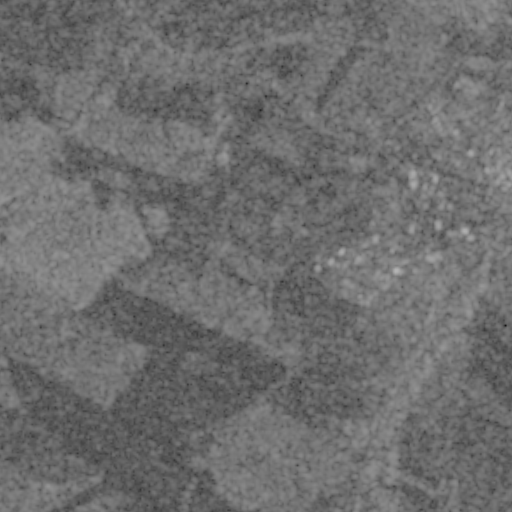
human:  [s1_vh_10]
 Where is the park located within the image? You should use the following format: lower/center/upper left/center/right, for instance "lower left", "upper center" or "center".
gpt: The park is located in the upper right of the image.
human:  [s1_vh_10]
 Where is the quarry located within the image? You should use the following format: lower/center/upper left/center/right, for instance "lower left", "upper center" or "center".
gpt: The quarry is located in the upper left of the image.
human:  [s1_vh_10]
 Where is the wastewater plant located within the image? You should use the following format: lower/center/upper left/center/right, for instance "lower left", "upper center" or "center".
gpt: The wastewater plant is located in the upper right of the image.
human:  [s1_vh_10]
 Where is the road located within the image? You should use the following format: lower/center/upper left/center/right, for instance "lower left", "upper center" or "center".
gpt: There is no road in the image.

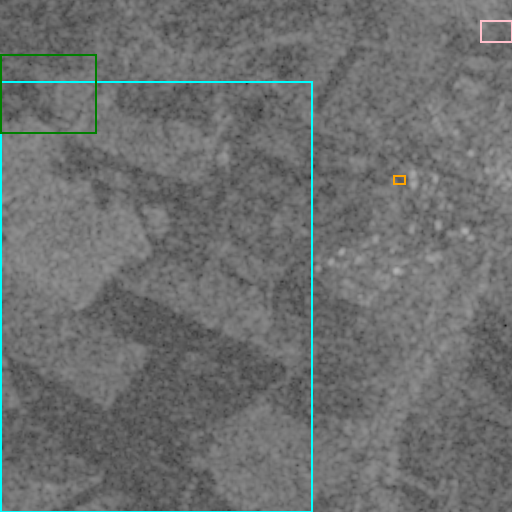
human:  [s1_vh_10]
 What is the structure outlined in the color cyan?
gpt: The structure outlined in cyan is a crop field.
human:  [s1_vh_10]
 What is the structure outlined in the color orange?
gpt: The structure outlined in orange is a park.
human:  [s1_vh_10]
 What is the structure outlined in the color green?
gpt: The structure outlined in green is a quarry.
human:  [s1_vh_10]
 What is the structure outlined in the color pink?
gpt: The structure outlined in pink is a wastewater plant.
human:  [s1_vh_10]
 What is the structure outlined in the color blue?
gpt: There is no blue outline.